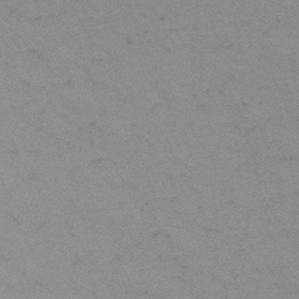
Label: frost